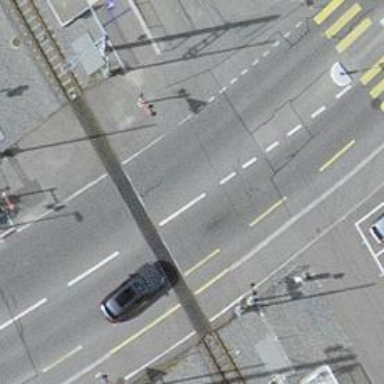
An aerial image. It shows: Level crossing on the railway with lights and double half barrier.